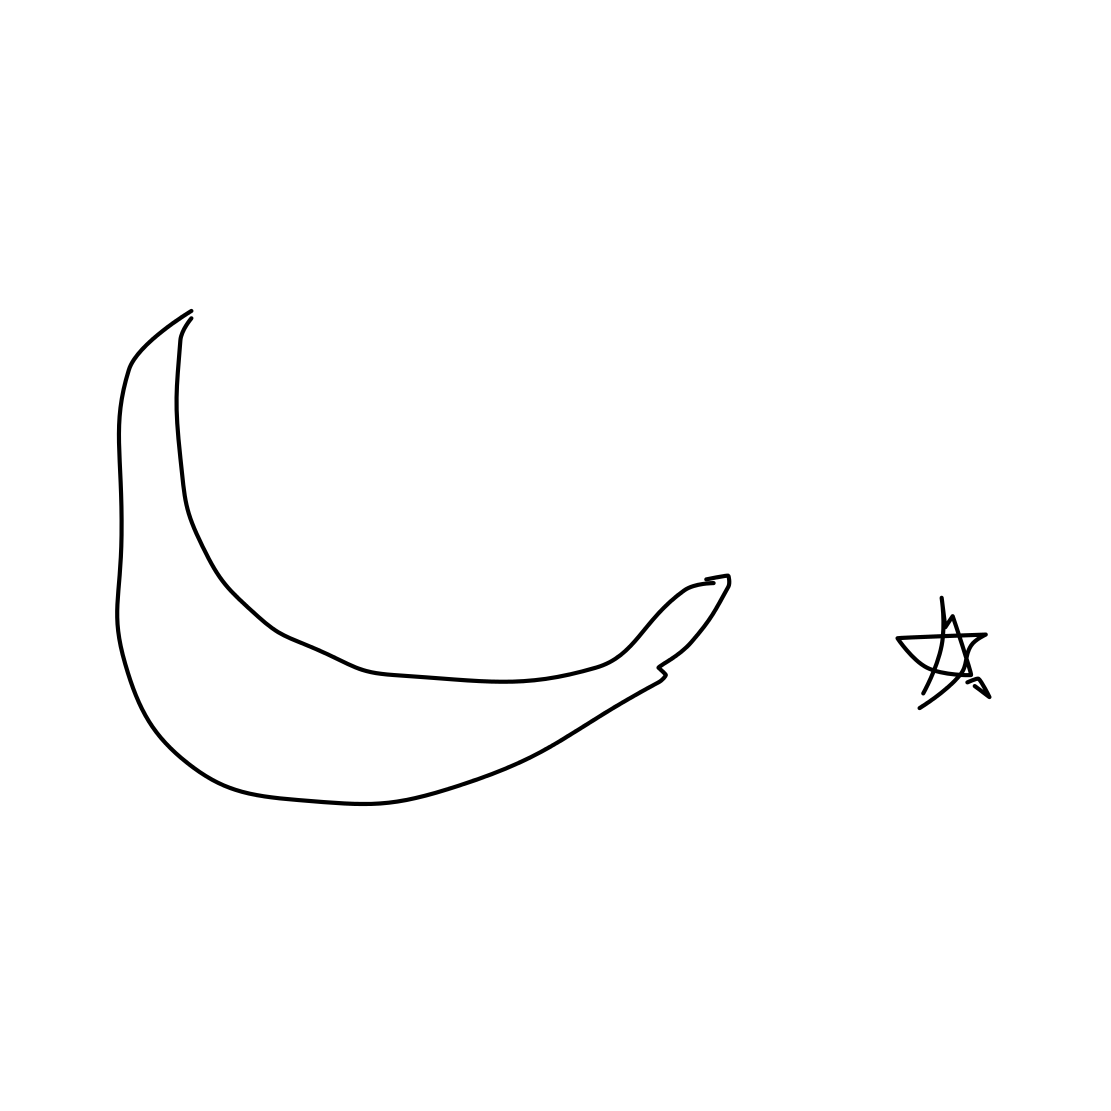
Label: moon